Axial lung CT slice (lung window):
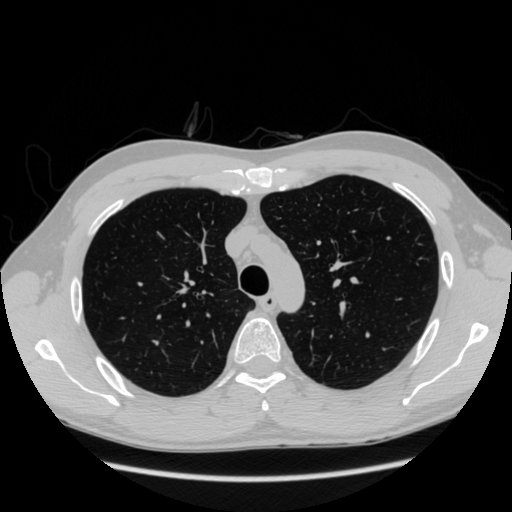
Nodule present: no